Interaction volume radius: 10 \u00c5
Interaction volume height: 15 \u00c5
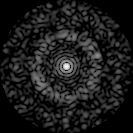
Disorder parameter: 0.7963